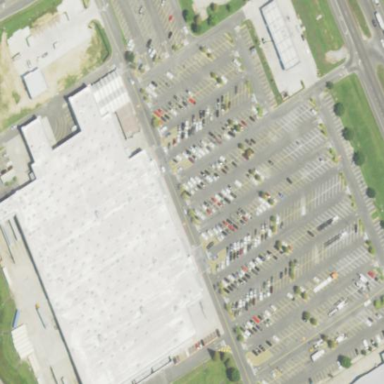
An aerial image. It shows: Retail area.